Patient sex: F
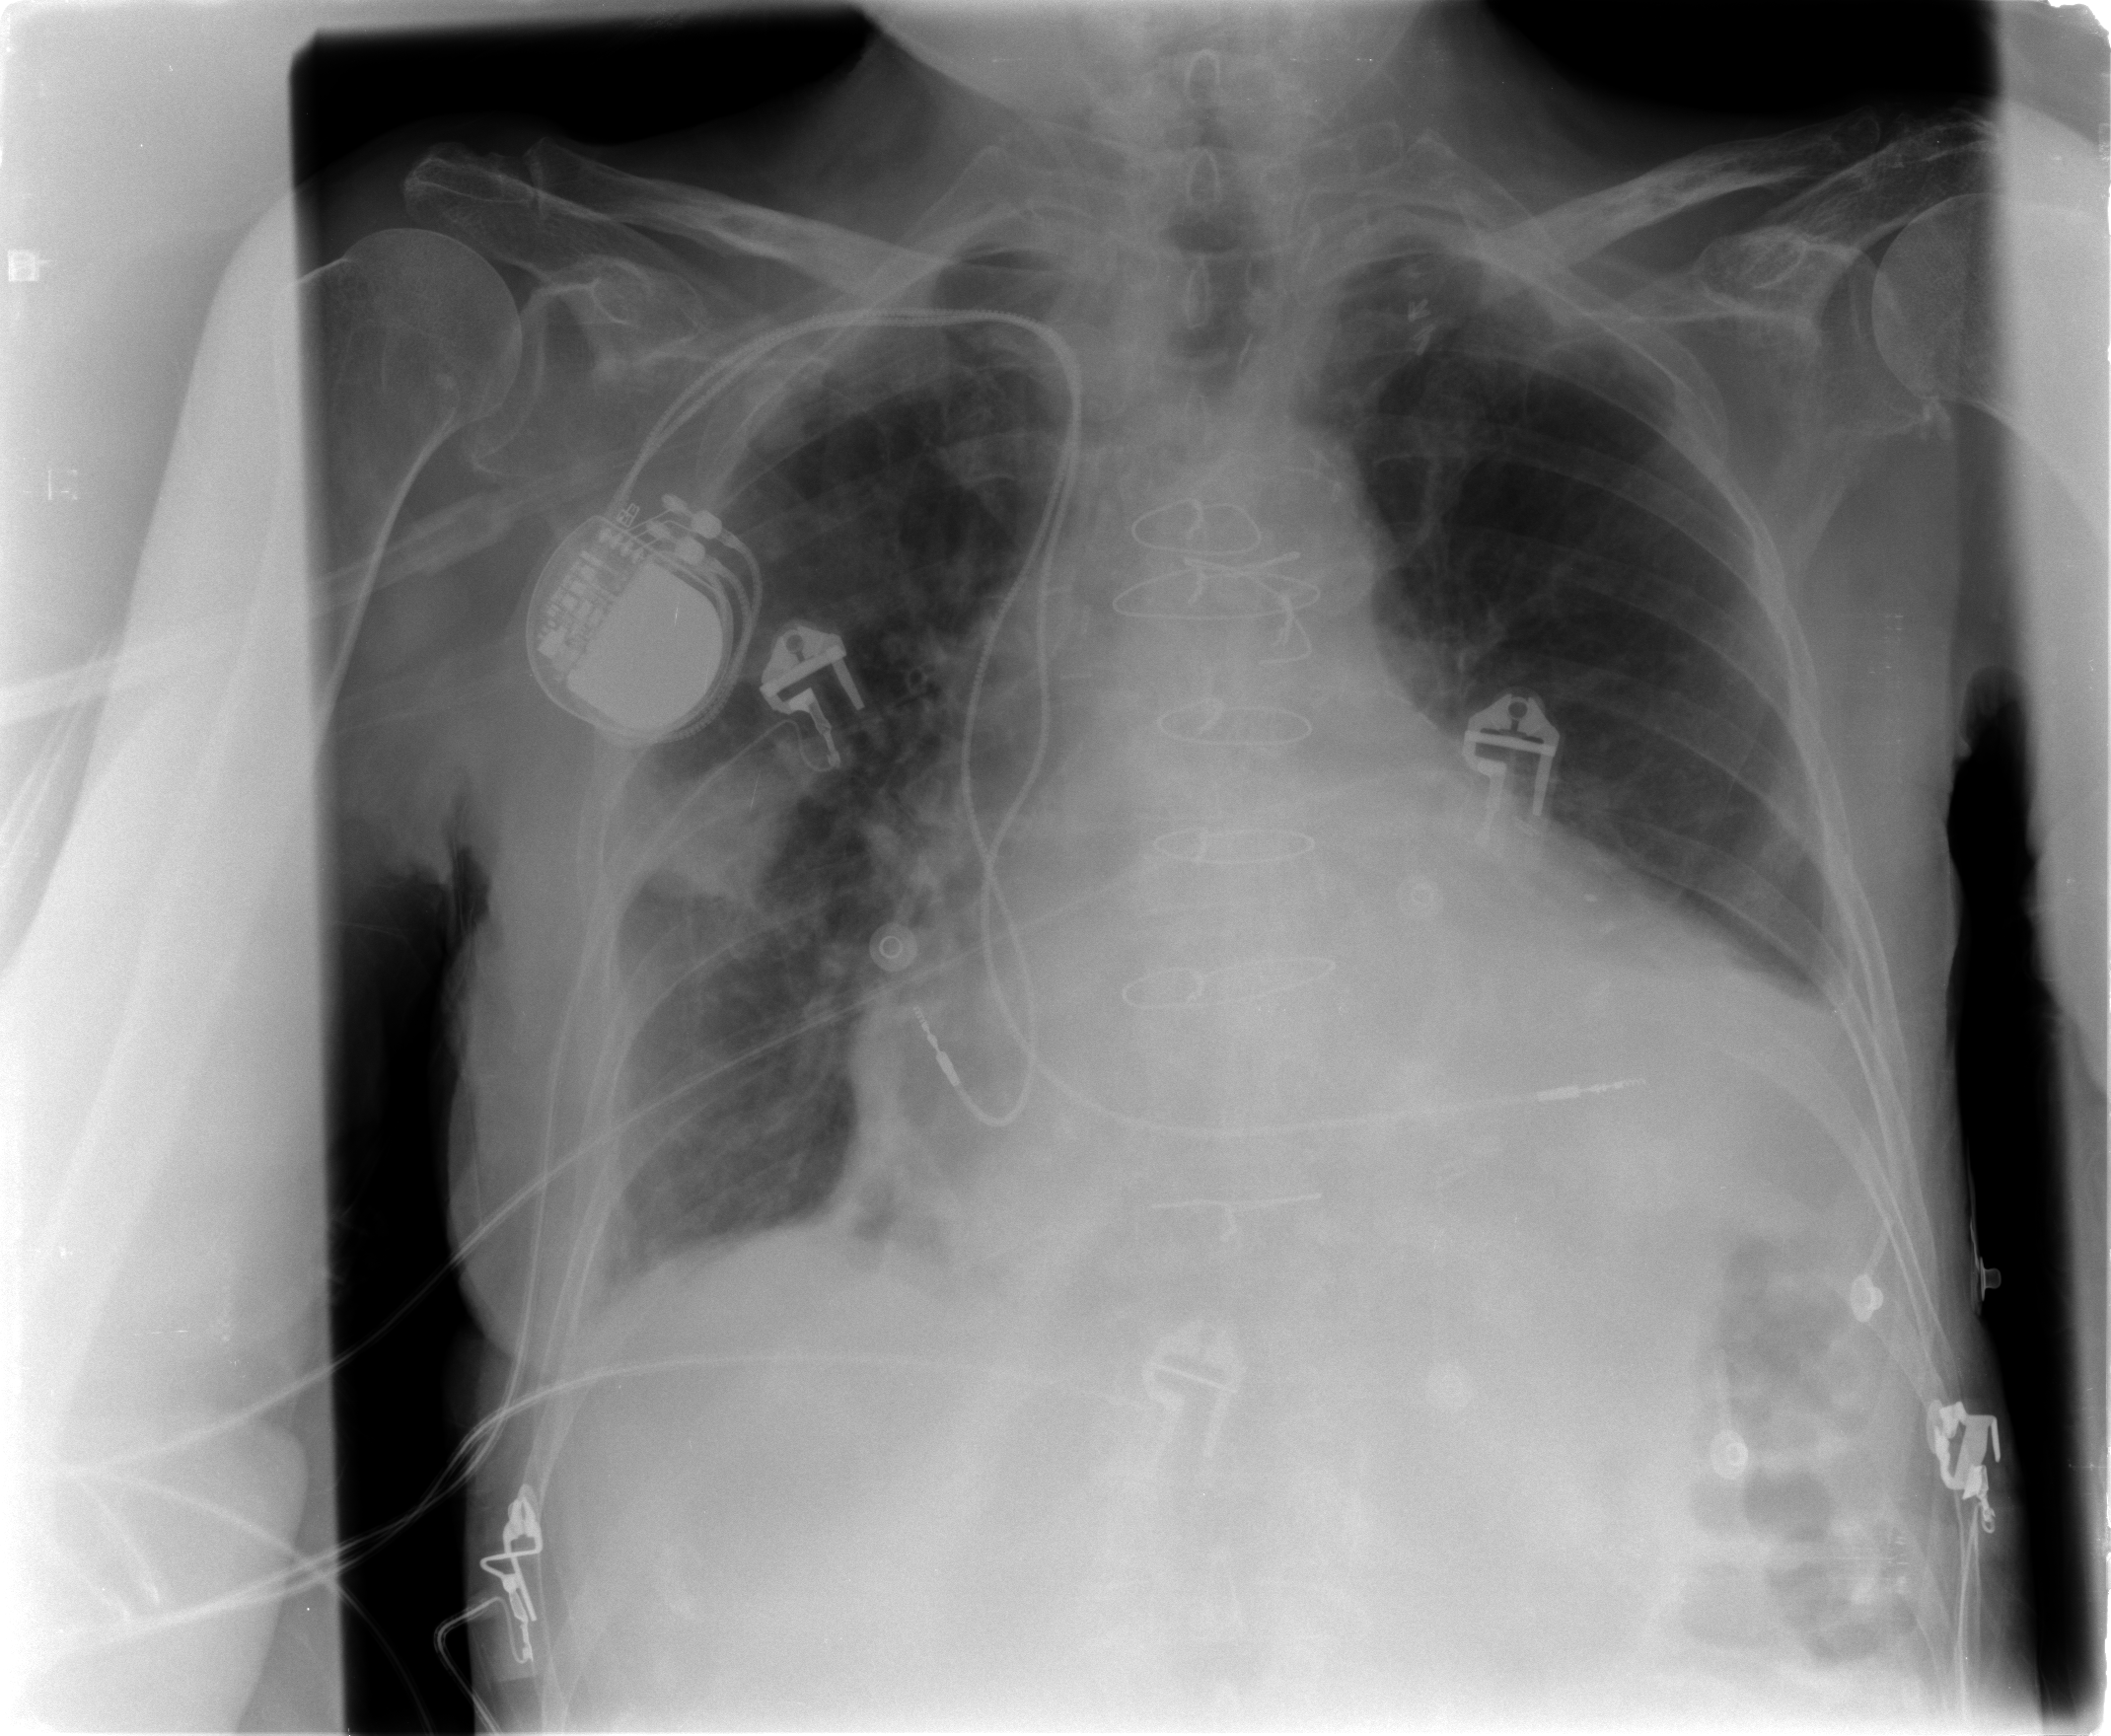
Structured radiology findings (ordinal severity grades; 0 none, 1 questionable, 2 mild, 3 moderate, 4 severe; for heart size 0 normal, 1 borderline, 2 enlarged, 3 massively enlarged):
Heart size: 2
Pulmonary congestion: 2
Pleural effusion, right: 1
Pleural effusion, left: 2
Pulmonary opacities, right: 0
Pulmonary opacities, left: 0
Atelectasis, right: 2
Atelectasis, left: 2